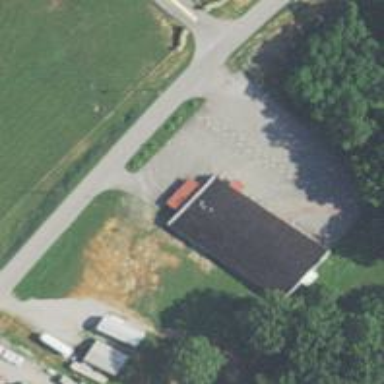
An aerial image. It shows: Building with bowling alley inside.